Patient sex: M
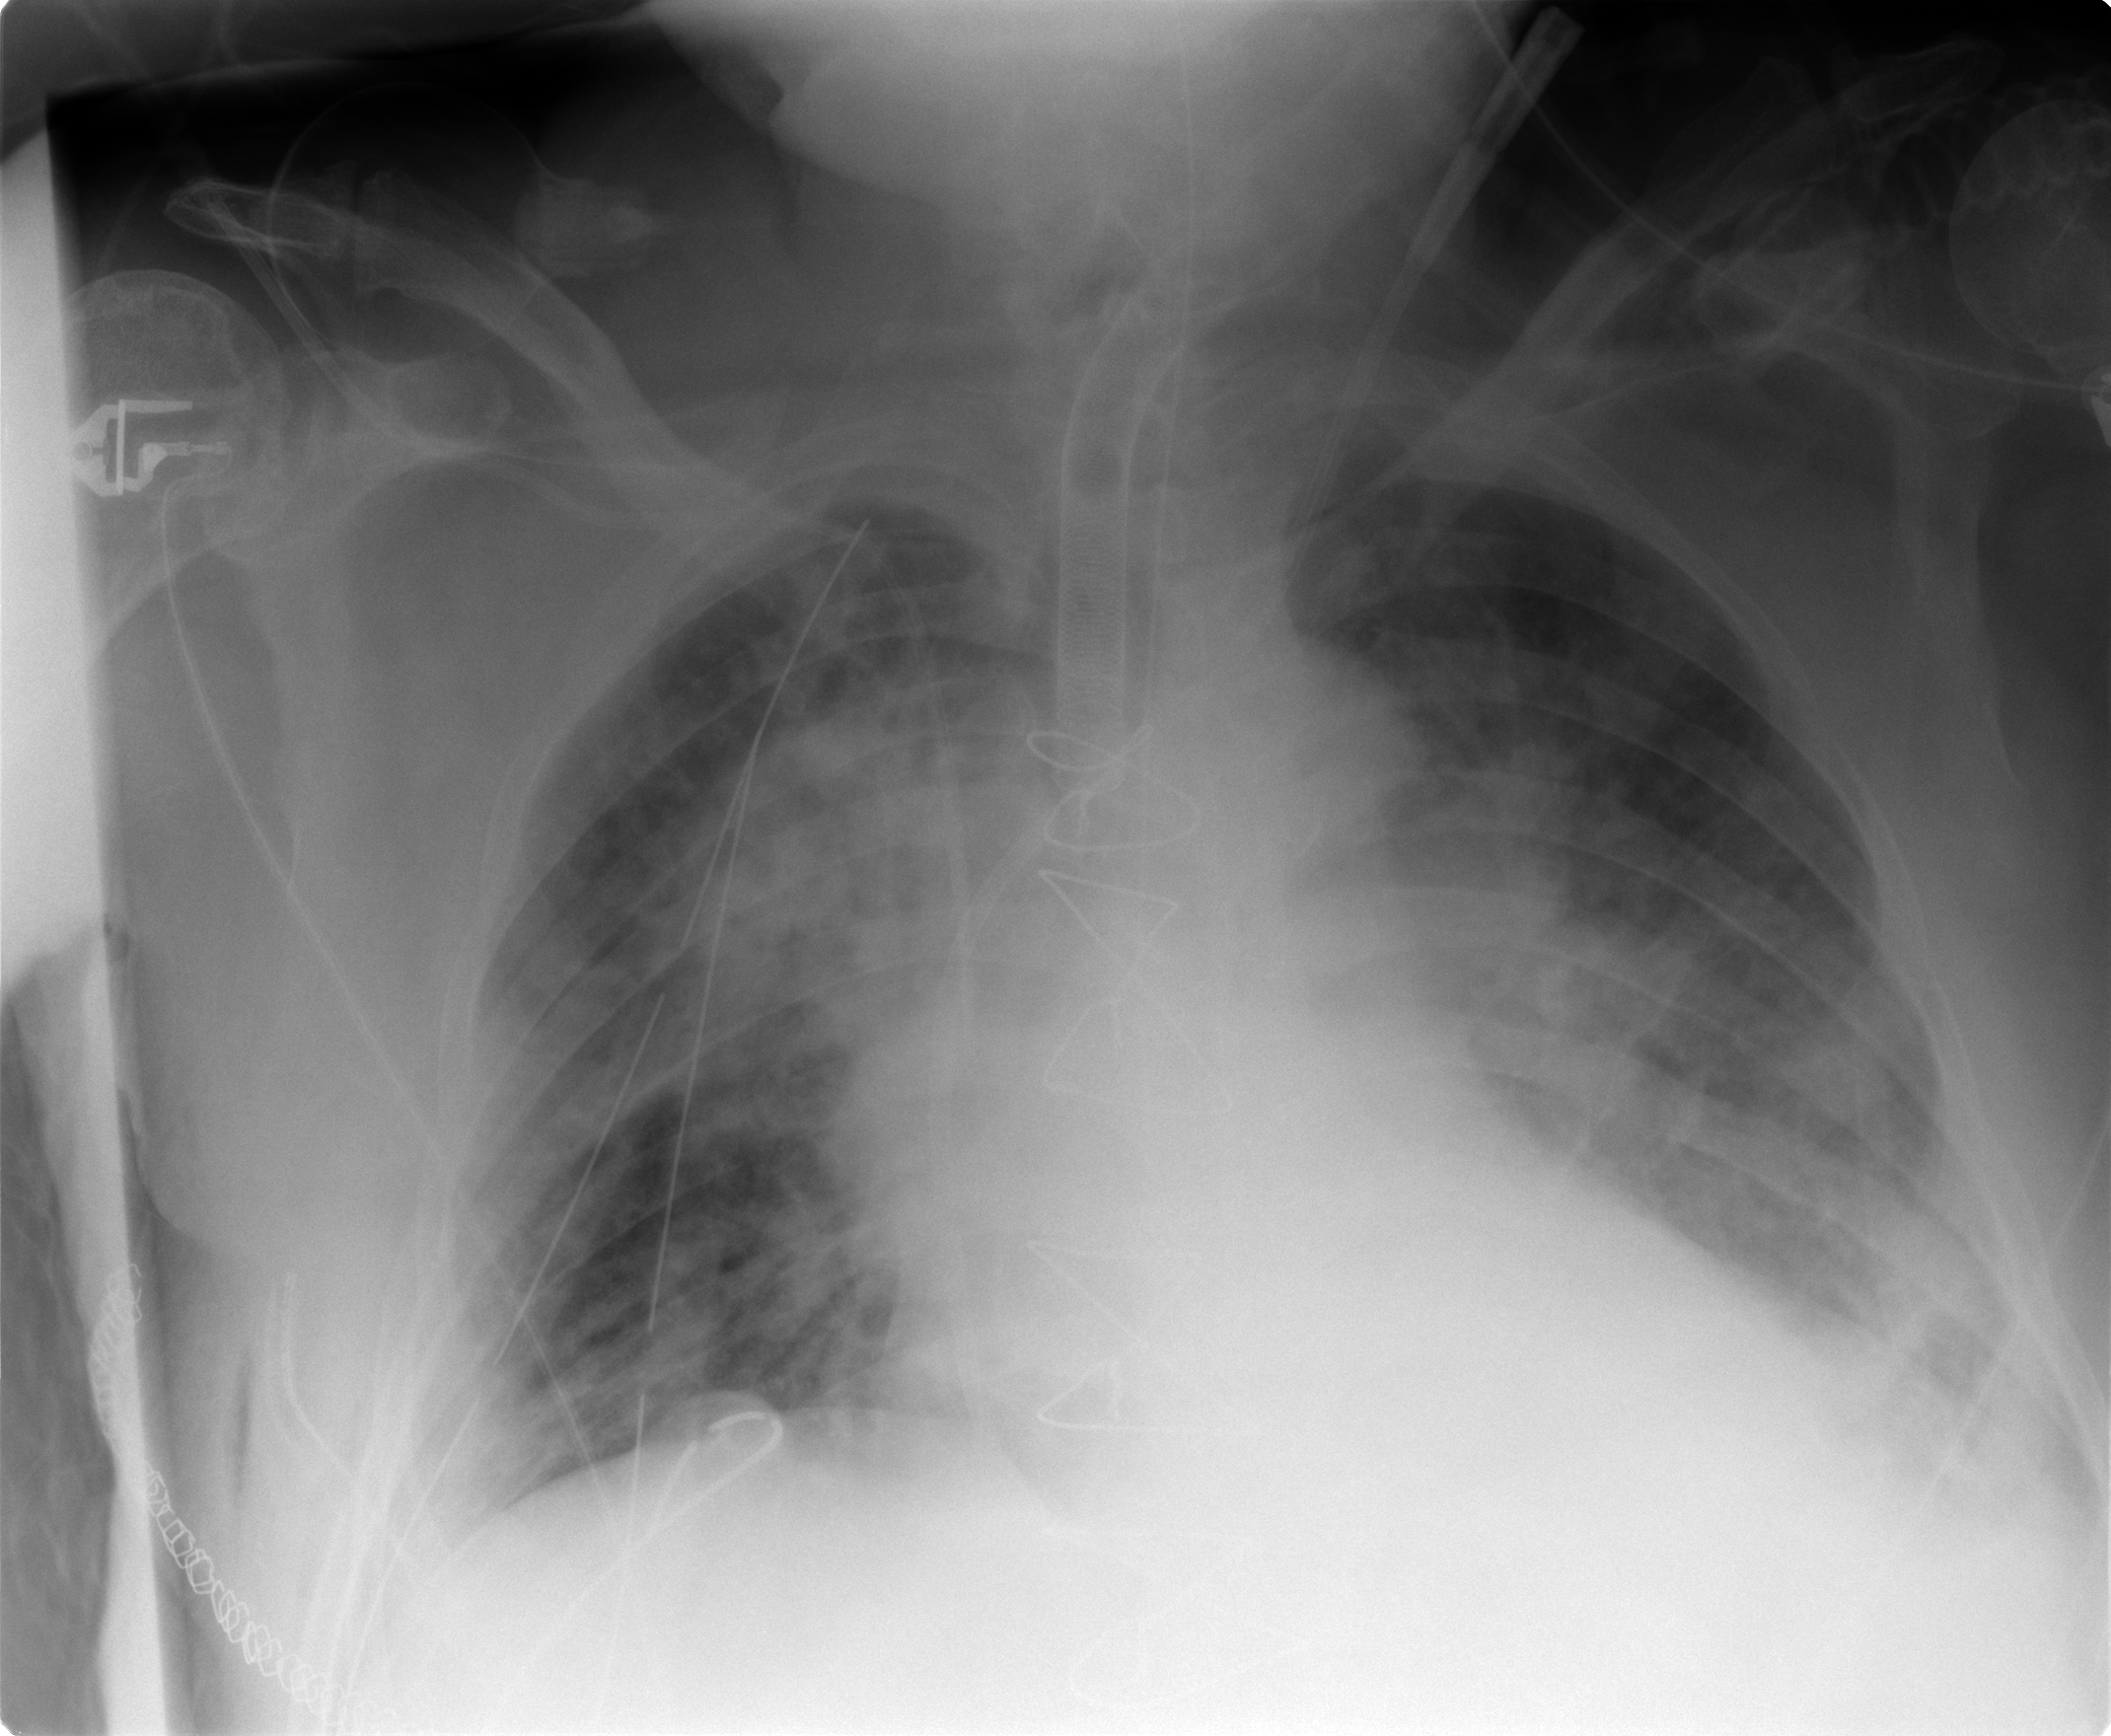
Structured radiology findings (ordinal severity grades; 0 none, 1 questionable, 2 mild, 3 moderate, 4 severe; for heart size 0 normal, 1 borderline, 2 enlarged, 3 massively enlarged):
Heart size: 2
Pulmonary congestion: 3
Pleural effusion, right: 2
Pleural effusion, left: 2
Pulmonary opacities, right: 3
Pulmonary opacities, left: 3
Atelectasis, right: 3
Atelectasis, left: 3